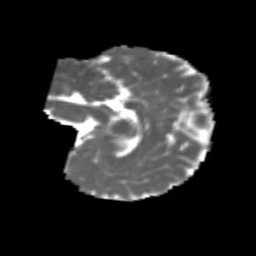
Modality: MD
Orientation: sagittal
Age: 6
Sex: female
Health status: healthy